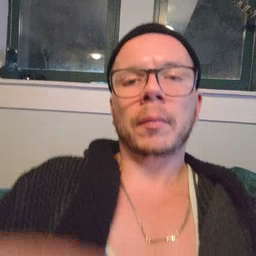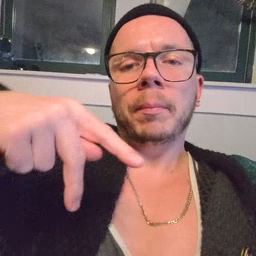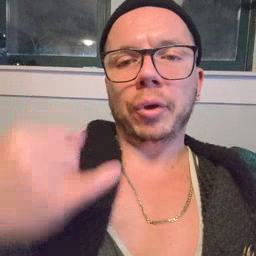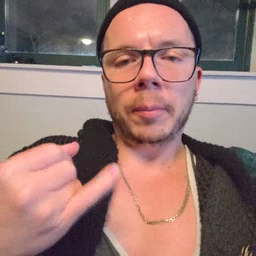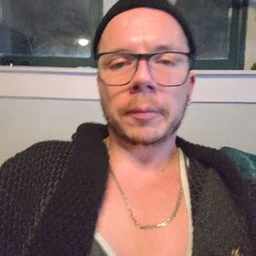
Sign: pajamas